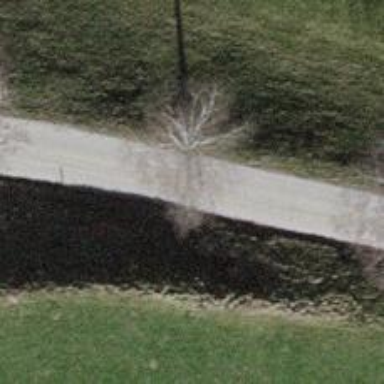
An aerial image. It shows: Broadleaved tree with lush leaves.